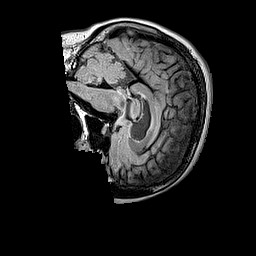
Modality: FLAIR
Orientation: sagittal
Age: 67
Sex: female
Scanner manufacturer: siemens
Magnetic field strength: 3 T
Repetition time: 6 s
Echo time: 0.388 s